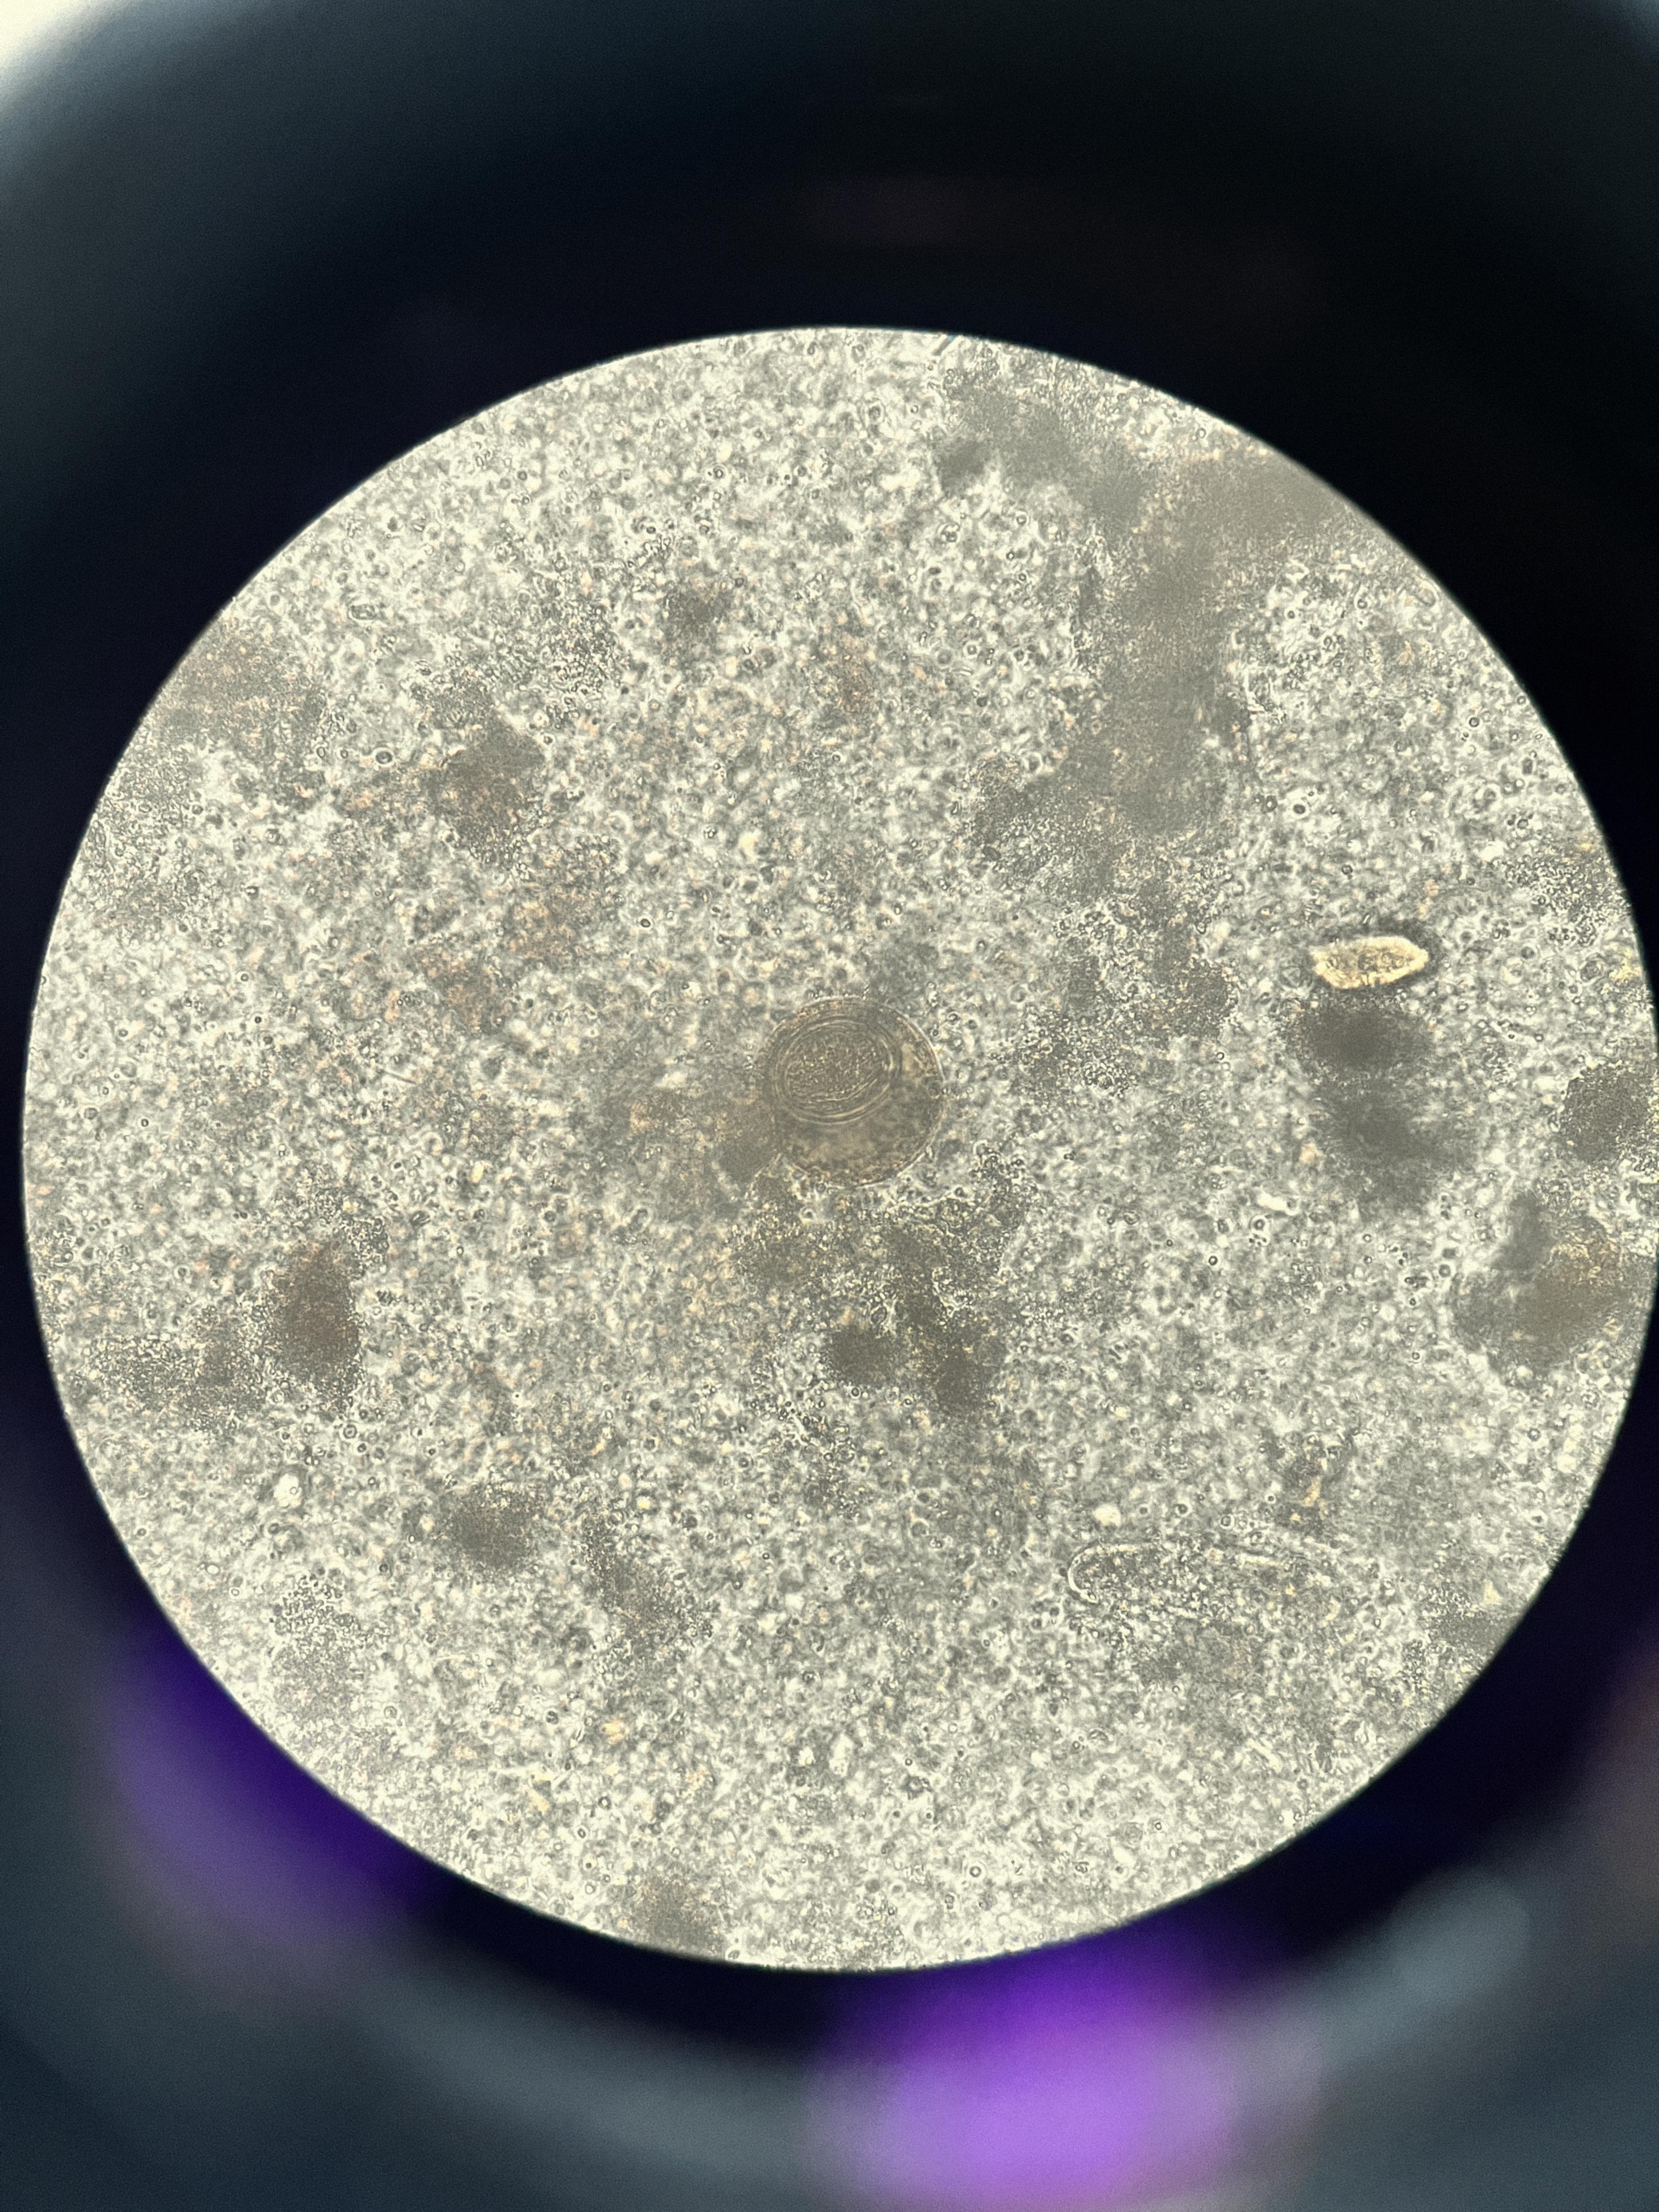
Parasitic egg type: Hymenolepis diminuta